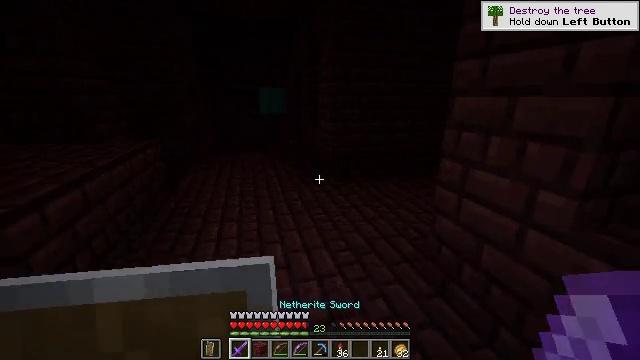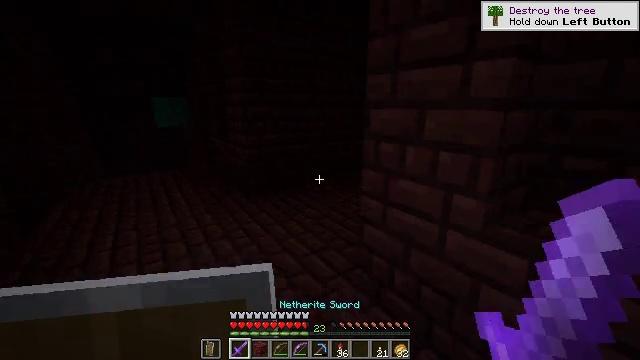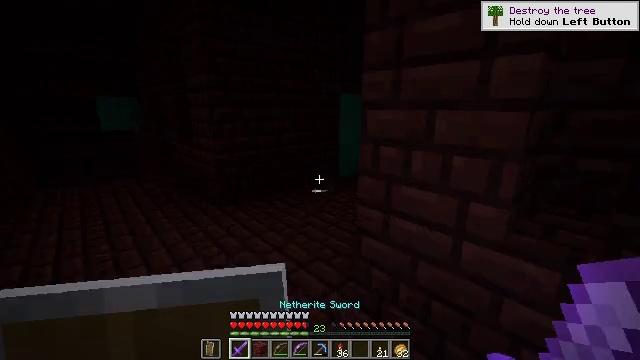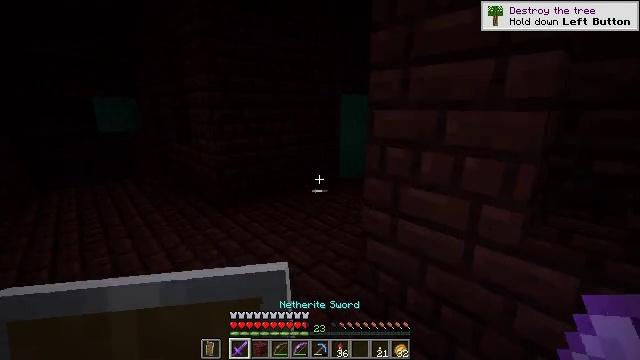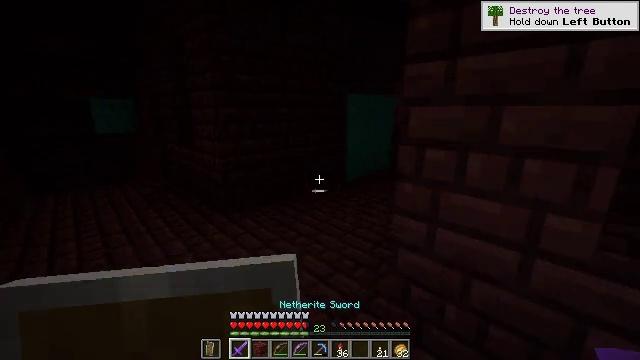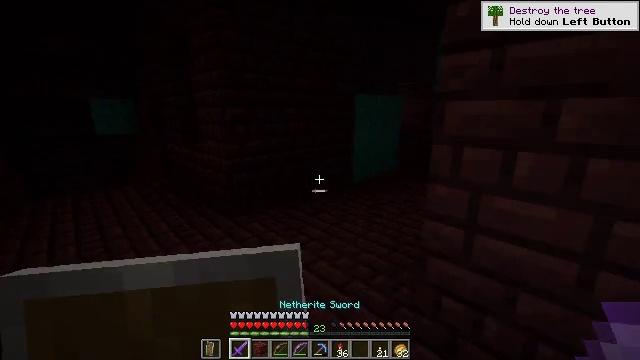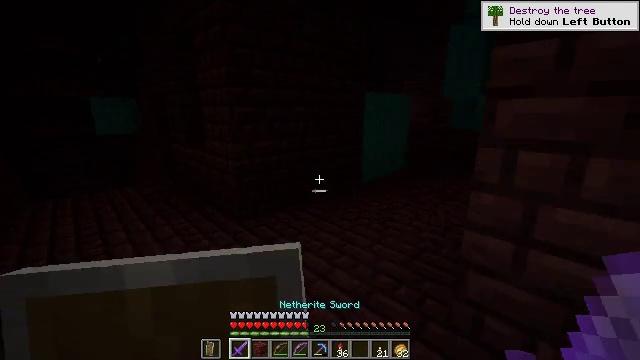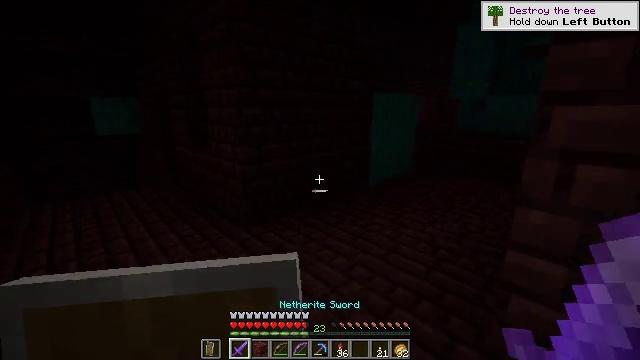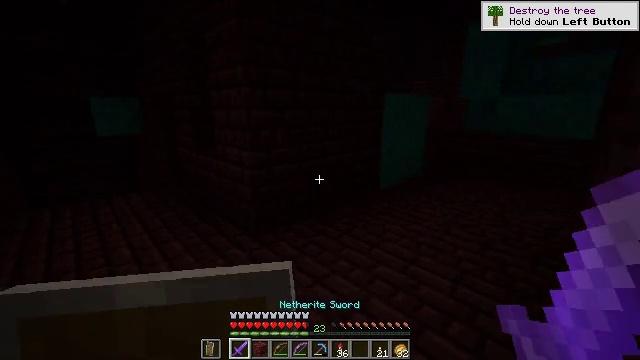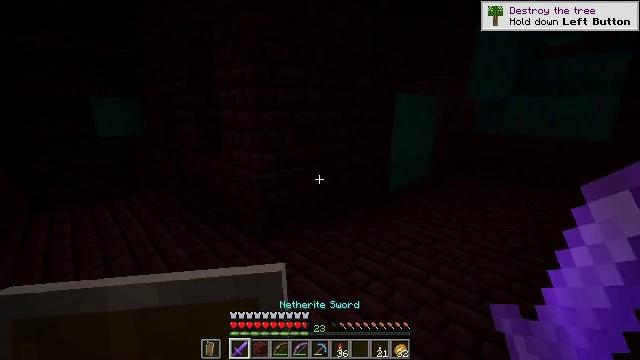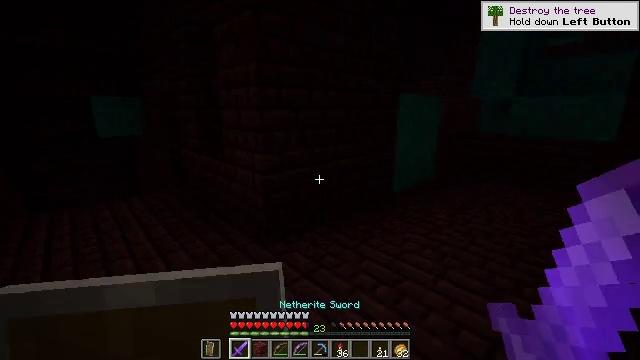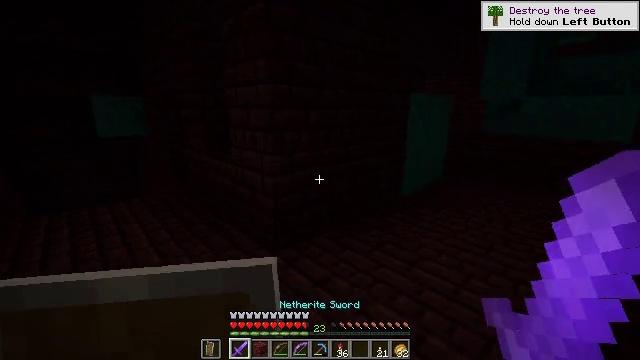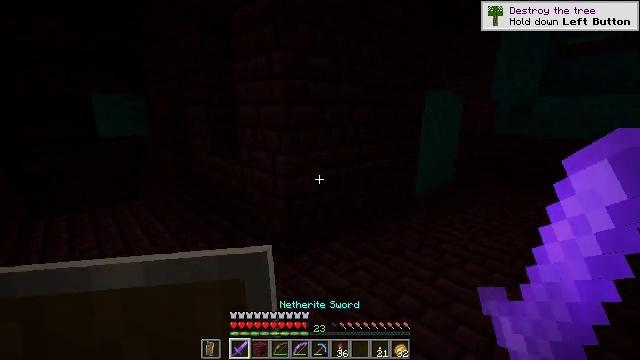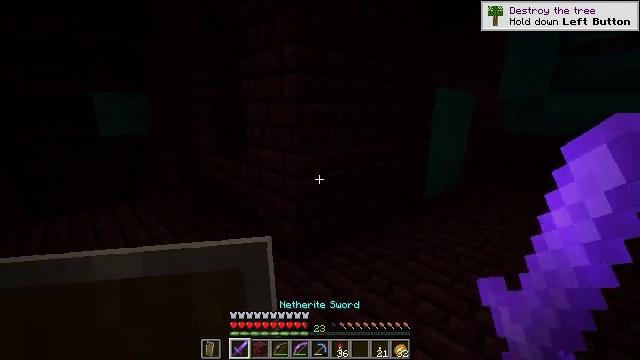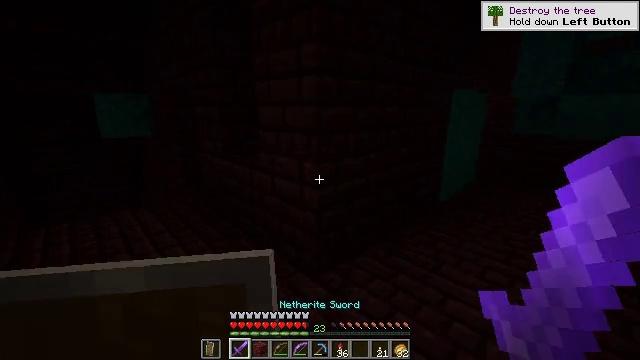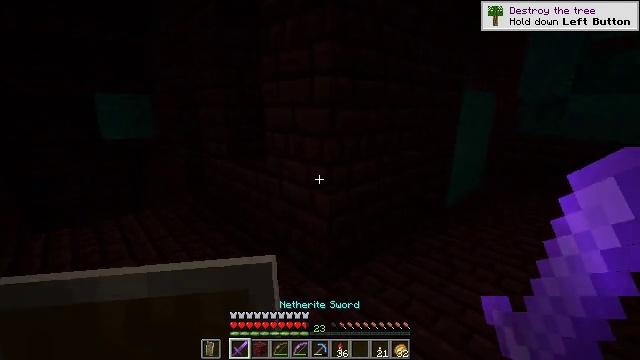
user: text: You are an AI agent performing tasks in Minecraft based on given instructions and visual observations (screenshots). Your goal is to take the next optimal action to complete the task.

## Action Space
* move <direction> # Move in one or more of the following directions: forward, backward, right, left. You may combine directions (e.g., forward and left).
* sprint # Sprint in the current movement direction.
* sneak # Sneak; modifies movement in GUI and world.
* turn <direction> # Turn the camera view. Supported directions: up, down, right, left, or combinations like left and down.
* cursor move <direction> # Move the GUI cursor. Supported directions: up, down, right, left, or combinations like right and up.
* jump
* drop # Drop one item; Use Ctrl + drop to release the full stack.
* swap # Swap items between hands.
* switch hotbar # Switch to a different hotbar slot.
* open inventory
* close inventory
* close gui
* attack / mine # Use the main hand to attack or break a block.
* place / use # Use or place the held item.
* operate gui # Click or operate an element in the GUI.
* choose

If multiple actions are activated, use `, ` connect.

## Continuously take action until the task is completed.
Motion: motion action
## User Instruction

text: Gather nether wart from soul sand farms.
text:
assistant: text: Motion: move forward and move left, turn right and up
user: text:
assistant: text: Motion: move forward and move left, turn right
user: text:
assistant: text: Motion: move forward and move left
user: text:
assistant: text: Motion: move forward and move left
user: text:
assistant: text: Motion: move forward and move left
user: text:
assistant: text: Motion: move forward and move left
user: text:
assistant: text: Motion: move forward and move left
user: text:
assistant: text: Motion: move forward and move left
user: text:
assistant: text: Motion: move forward and move left
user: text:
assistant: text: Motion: move forward and move left
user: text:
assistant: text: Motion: move forward and move left
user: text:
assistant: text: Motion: move forward and move left
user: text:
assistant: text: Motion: move forward and move left
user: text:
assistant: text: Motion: move forward and move left
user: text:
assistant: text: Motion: move forward and move left
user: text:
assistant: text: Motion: move forward and move left
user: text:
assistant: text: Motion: move forward and move left
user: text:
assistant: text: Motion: move forward and move left
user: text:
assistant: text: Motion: move forward, turn right
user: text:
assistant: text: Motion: move forward and move right, turn right and down
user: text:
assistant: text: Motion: move forward and move right, turn right
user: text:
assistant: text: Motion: move forward and move right
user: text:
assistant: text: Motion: move forward and move right
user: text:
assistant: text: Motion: move forward
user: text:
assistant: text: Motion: move forward
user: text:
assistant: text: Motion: move forward
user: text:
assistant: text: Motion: move forward
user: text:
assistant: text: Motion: move forward
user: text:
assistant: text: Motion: move forward
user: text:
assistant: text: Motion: move forward